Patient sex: F
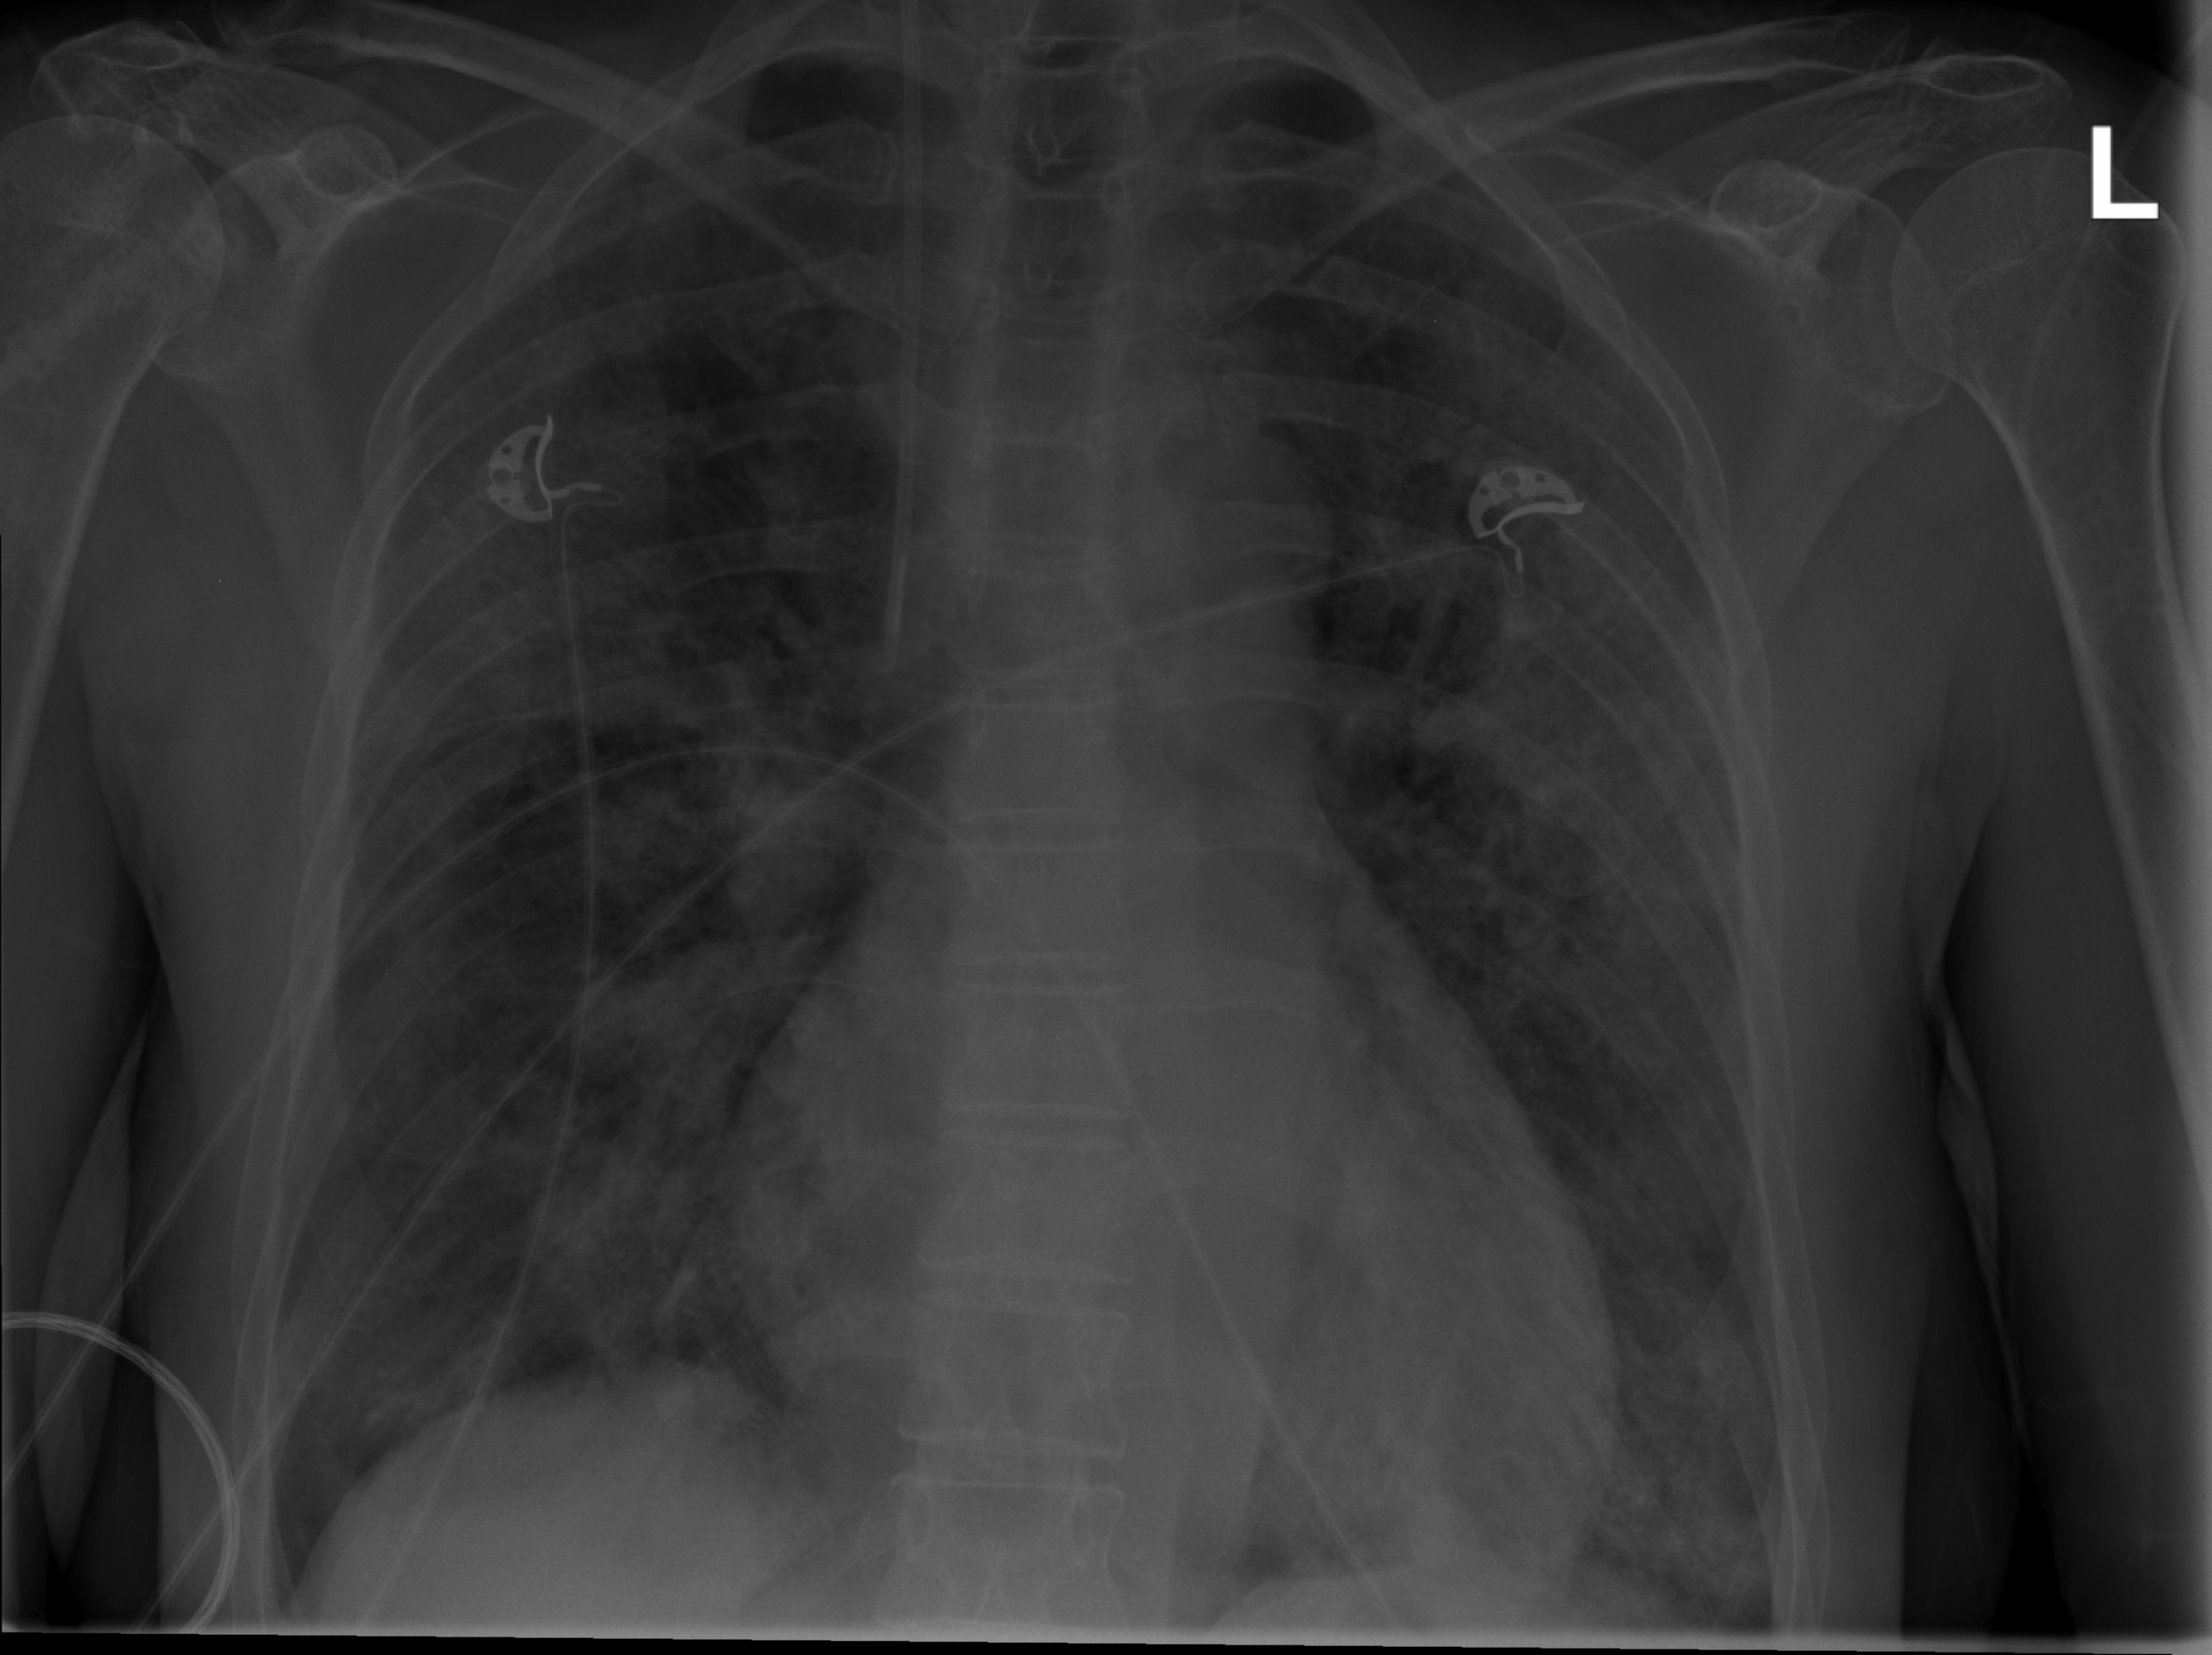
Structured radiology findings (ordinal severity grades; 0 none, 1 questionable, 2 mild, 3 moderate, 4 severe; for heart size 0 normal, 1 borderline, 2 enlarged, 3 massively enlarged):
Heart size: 1
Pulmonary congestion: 0
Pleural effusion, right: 0
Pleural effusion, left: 0
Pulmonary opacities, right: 3
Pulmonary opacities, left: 3
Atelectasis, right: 2
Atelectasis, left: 2